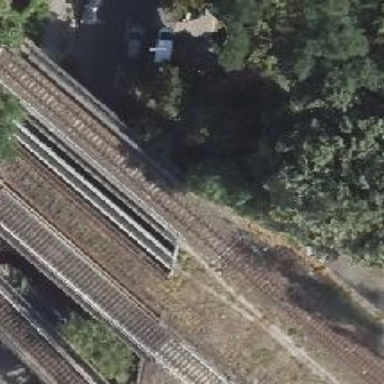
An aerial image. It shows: Railway track.